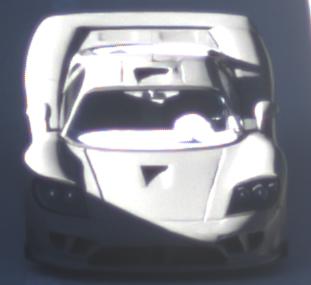
Make: Saleen
Model: S7
Detailed model: -
Model produced from: 2000
Model produced until: 2008
Doors: 2
Color: gray
Road condition: dry road
Daytime: sunrise or sunset
Contrast: medium contrast